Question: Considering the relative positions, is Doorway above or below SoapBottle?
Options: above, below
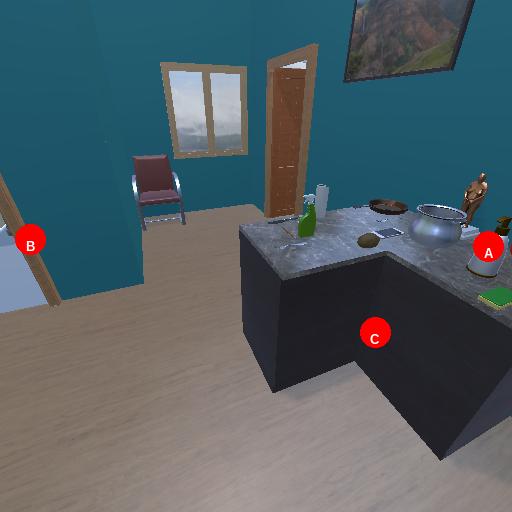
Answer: above